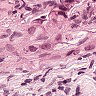
Metastatic tissue present: yes